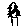
Label: tree